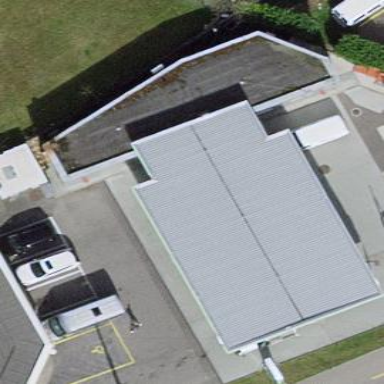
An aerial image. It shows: View of roof of building.